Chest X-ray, PA view. Patient: 49 years old, sex M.
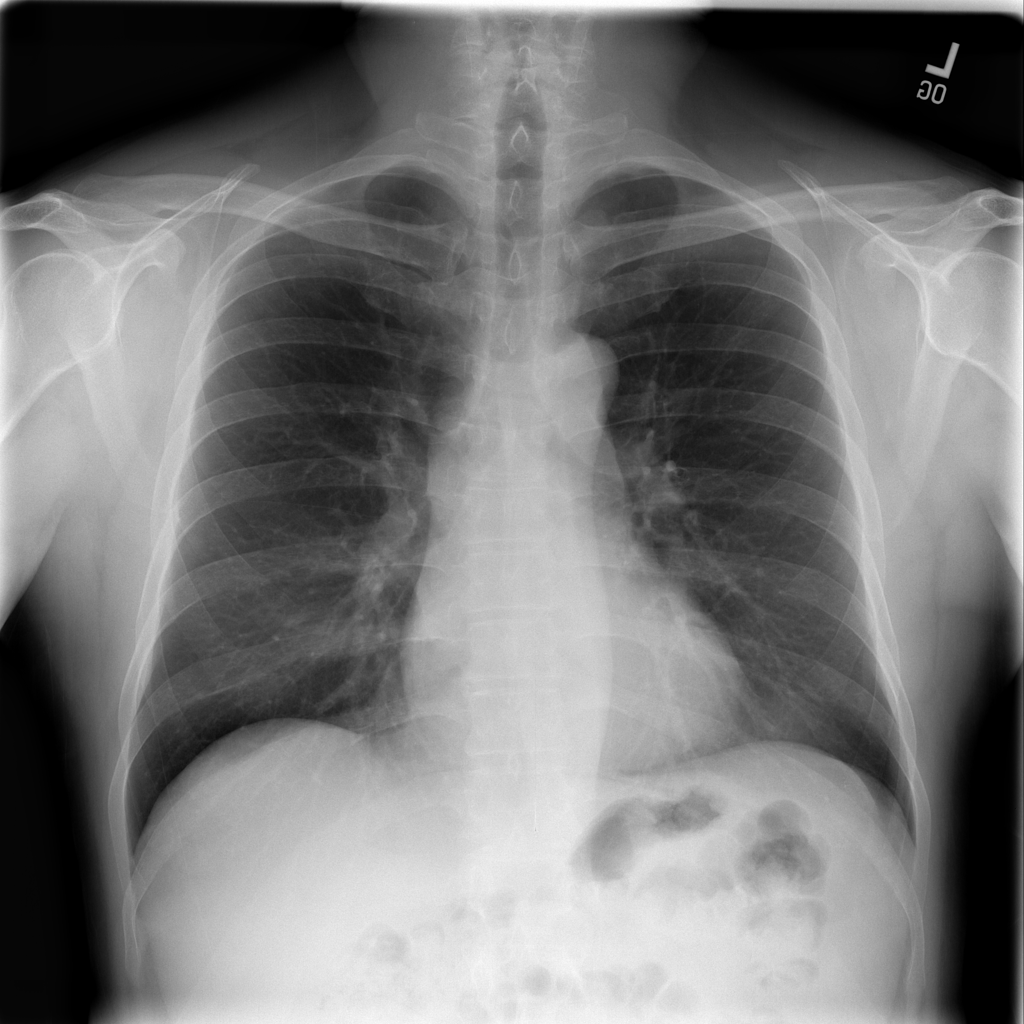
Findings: Pleural_Thickening